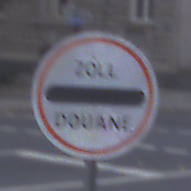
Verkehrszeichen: Zollstelle
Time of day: SunriseSunset
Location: Outdoor (Urban)
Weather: PartlyCloudy
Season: NotSpecified
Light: Natural